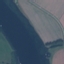
Label: River